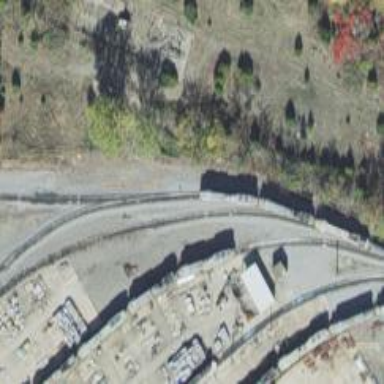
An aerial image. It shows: Railway yard used for servicing trains.